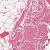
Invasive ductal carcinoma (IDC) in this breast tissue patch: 0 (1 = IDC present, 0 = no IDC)